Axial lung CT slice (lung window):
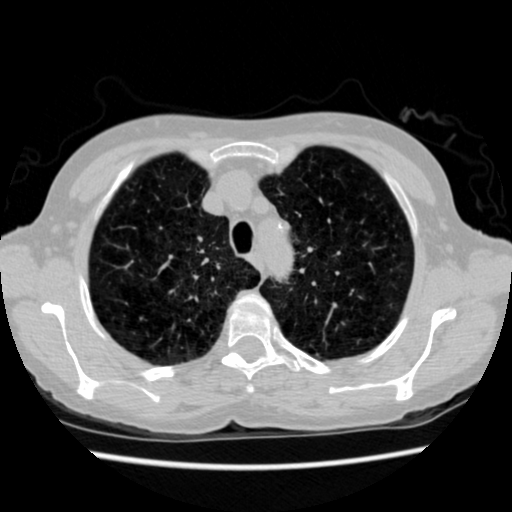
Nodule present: no